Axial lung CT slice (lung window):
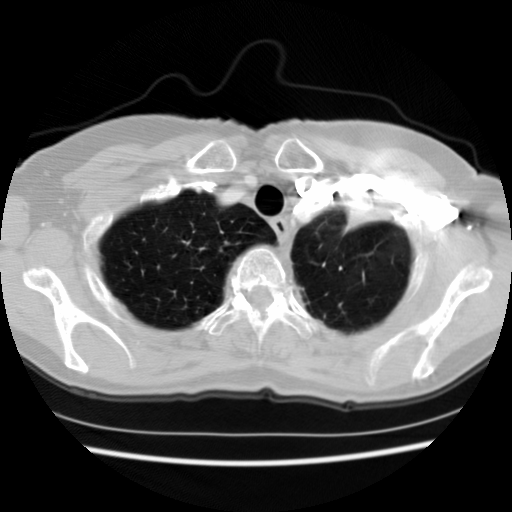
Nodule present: no